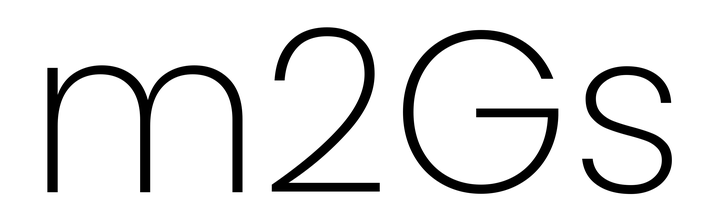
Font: Poppins-ExtraLight